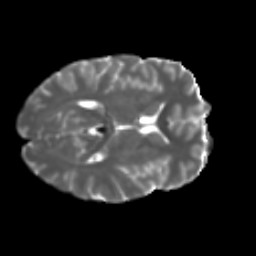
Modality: T2w
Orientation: axial
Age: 25
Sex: male
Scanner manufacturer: ge
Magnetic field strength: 3 T
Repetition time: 7.8 s
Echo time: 0.0606 s